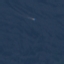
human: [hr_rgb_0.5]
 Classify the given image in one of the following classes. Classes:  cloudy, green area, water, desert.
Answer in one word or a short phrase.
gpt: water